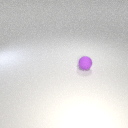
small purple rubber sphere